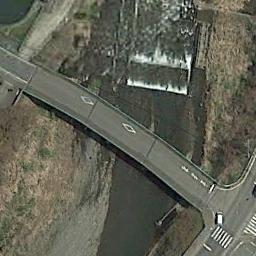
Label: bridge